Field crop: tomato
Growth stage: 1
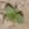
Species: solanum